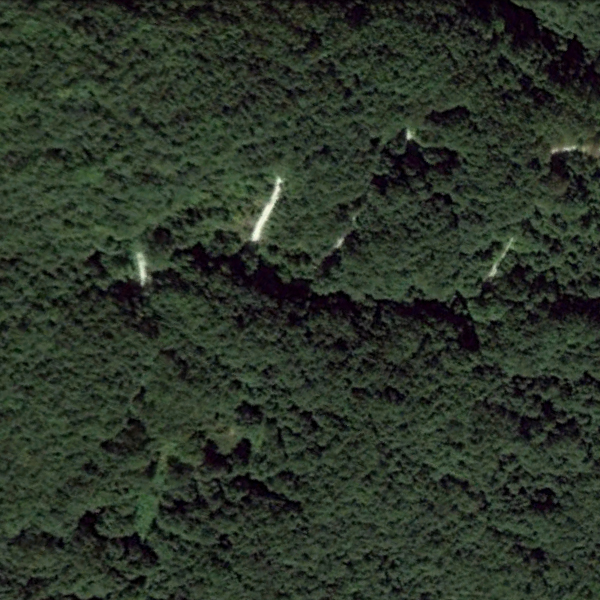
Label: Forest